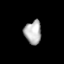
Tissue: lung
Cell type: Others
Senescence score: 0.2094
Nuclear area (px): 387
Mean DAPI intensity: 178.411